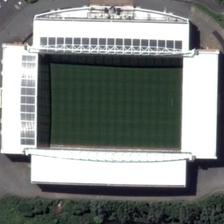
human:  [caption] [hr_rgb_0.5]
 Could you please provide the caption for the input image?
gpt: many green trees and a river are near a large stadium surrounded by white buildings .

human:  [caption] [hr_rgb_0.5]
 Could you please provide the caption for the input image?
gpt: many green trees and a river are near a large stadium surrounded by white buildings .

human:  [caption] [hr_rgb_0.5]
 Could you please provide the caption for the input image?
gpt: many green trees and a river are near a large stadium surrounded by white buildings .

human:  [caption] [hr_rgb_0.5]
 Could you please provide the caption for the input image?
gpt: many green trees and a river are near a large stadium surrounded by white buildings .

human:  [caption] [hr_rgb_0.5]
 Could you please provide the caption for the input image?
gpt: many green trees and a river are near a large stadium surrounded by white buildings .